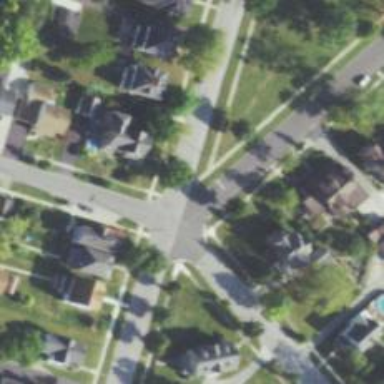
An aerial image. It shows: Neighbourhood designated as historic district.